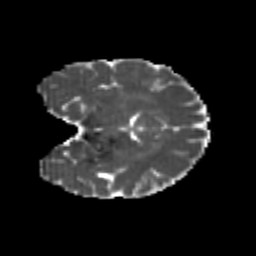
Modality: MD
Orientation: coronal
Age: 24
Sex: female
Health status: healthy
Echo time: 0.074 s